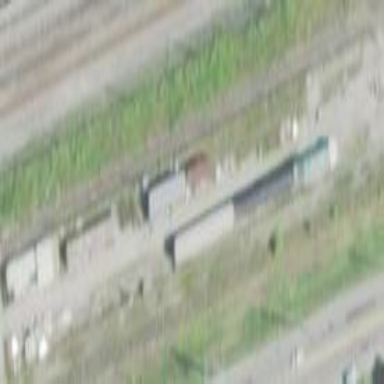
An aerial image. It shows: Fence surrounding railway landuse.